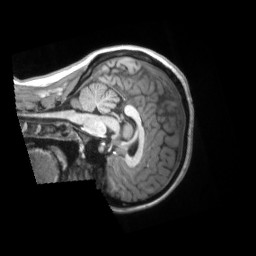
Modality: T1w
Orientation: sagittal
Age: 22
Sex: female
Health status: ill
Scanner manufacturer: siemens
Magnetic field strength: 3 T
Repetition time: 2.2 s
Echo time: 0.00157 s